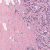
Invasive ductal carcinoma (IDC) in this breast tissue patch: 1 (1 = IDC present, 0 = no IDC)